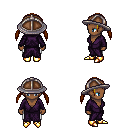
a pixel art fantasy rpg character, female body template, human, dark skin, purple robe, white pants, blonde twin-tailed hairstyle, chain helm, gold boots, four views (front, back, left, right), 2x2 character sprite sheet, small pixel art, hard edges, no anti-aliasing